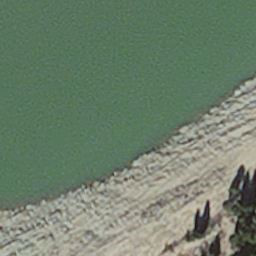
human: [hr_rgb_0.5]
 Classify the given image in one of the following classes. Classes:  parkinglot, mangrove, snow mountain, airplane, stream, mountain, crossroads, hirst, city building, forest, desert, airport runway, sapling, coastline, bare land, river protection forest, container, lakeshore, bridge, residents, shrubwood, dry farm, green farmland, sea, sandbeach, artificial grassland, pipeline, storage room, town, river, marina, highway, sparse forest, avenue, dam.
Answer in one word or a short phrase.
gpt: hirst